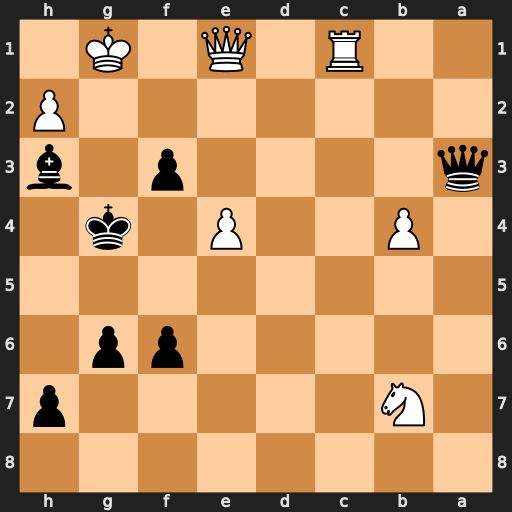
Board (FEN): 8/1N5p/5pp1/8/1P2P1k1/q4p1b/7P/2R1Q1K1
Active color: b
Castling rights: -
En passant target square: -
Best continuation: f2+ Qxf2 Qxc1+ Qe1 Qxe1#